Interaction volume radius: 5 \u00c5
Interaction volume height: 15 \u00c5
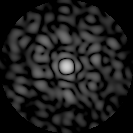
Disorder parameter: 0.7779